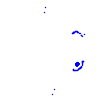
Particle: electron